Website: bh-photo
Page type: payment
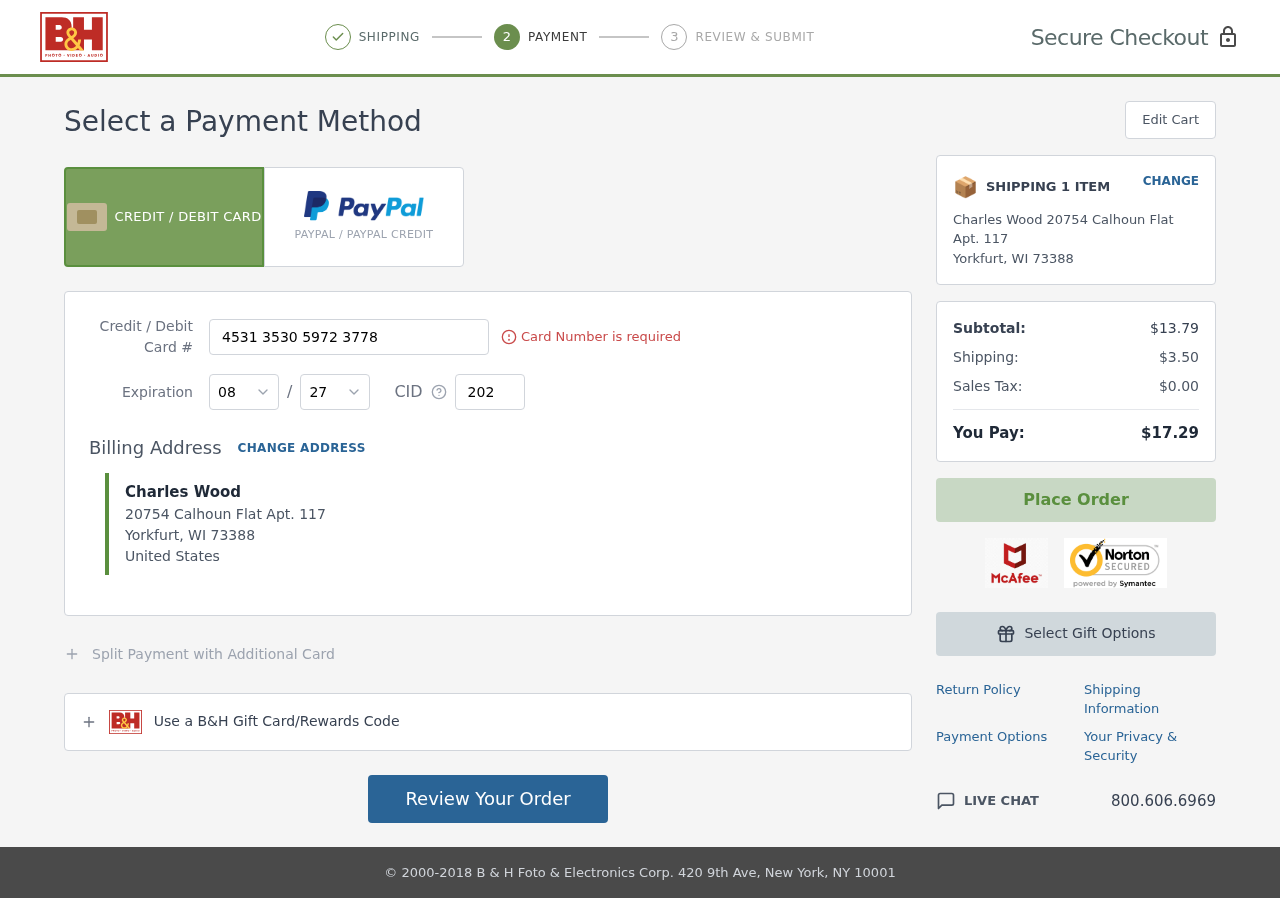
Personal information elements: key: PII_CARD_CVV
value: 202
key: PII_CARD_EXPIRY_MONTH
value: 08
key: PII_CARD_EXPIRY_YEAR
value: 27
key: PII_CARD_NUMBER
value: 4531 3530 5972 3778
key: PII_CITY
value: Yorkfurt
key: PII_COUNTRY
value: United States
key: PII_FULLNAME
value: Charles Wood
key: PII_POSTCODE
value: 73388
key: PII_STATE_ABBR
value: WI
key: PII_STREET
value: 20754 Calhoun Flat Apt. 117
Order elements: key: ORDER_NUM_ITEMS
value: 1
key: ORDER_SUBTOTAL
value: $13.79
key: ORDER_SHIPPING_COST
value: $3.50
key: ORDER_TAX
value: $0.00
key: ORDER_TOTAL
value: $17.29